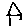
Label: house